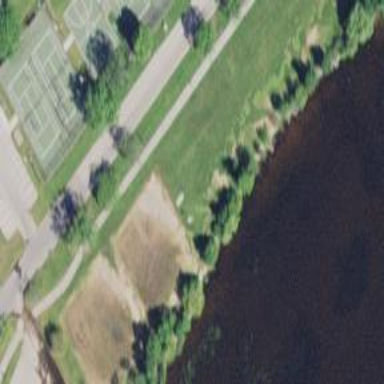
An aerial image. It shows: Disc golf tee.